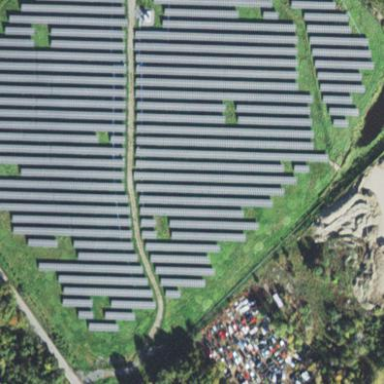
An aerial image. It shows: Solar power plant.